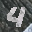
Label: 4